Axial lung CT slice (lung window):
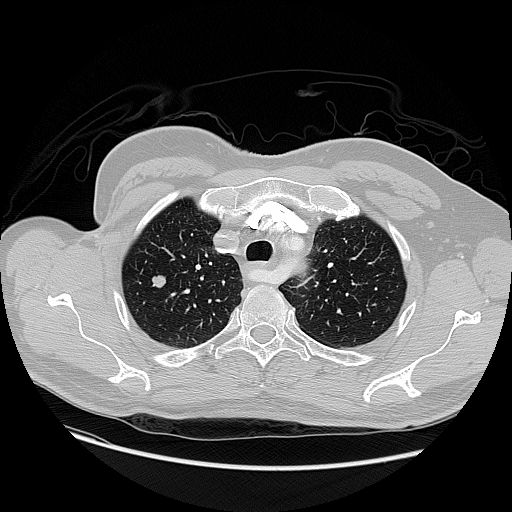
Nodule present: yes
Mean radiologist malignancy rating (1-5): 3.5